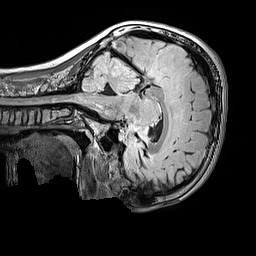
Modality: FLAIR
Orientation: sagittal
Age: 12
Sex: male
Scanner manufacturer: siemens
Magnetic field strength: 3 T
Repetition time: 5 s
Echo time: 0.388 s